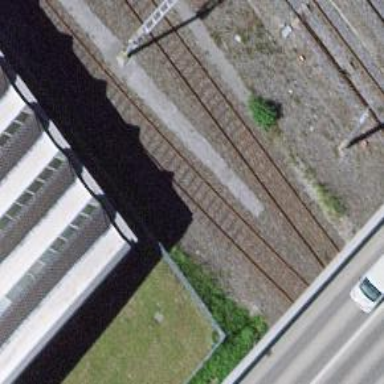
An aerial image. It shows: Single-track railway spur.